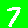
Digit: 7